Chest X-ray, PA view. Patient: 51 years old, sex M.
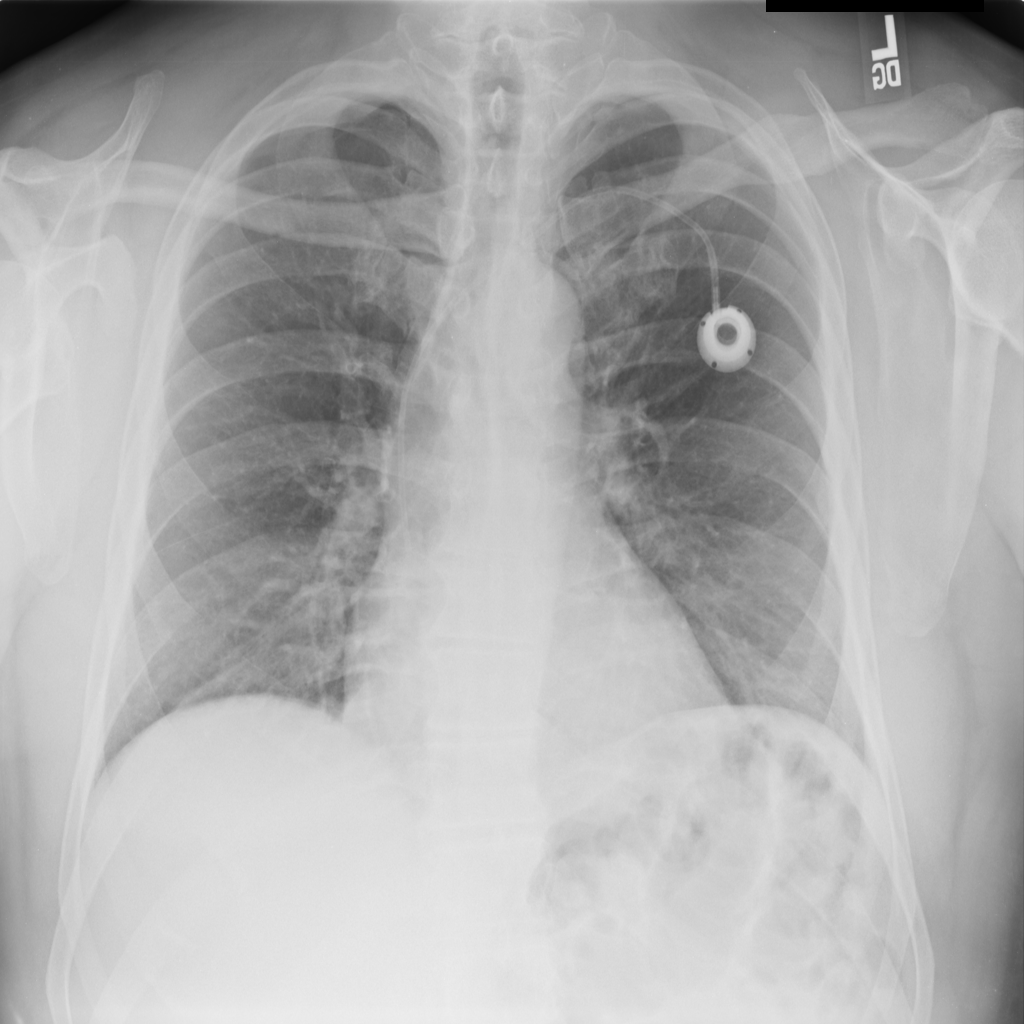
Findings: No Finding